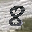
Label: 8